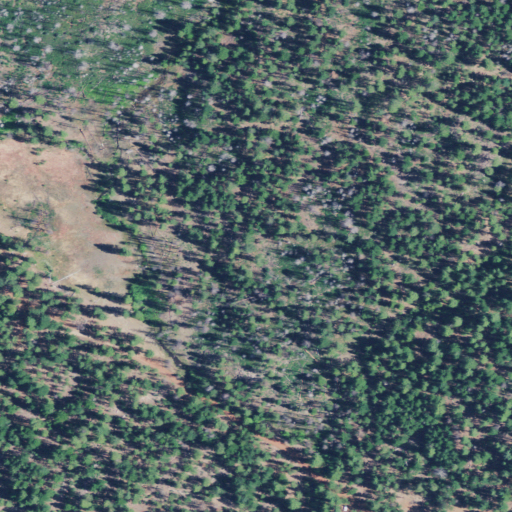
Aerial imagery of plain(s) in Oregon named Schoolhouse Meadow containing evergreen forest, shrub, and grassland